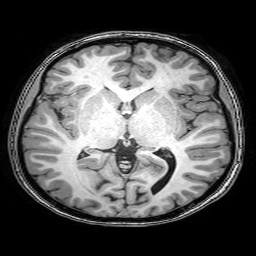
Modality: T1w
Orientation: coronal
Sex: female
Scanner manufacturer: philips
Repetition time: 0.008098 s
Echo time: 0.0037 s